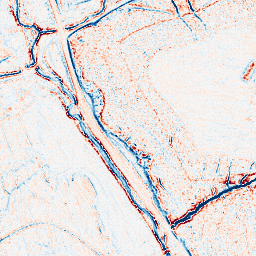
Category: edge_preserving
Decomposition family: anisotropic_diffusion
Decomposition parameters: iterations: 5
kappa: 30
gamma: 0.15
Upsampling method: bilinear
Upsampling parameters: scale: 8
Upsampling scale: 8